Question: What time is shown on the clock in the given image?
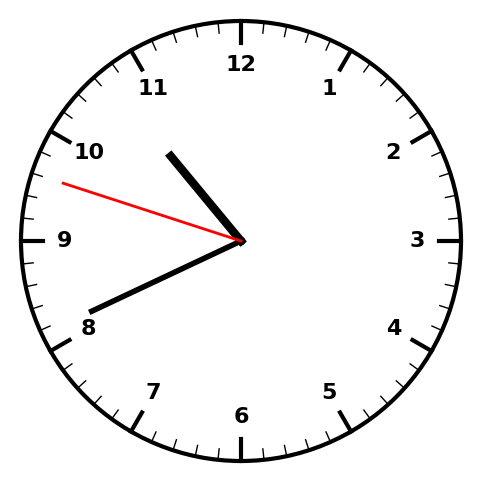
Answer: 10:40:48